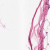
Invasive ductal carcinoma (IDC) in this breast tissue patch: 0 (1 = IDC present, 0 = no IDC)